Current action and preconditions to check: trajectory_clear

Your task: For each precondition in the list above, predict whether it will hold at this action.

Consider the current scene as observed from the mobile robot's camera, and analyze the predicted future states of all dynamic agents (e.g., people, animals, vehicles, or any moving entities) within the NEXT SECOND.

IMPORTANT: Only answer "very likely" if you are absolutely certain—based on strong, clear evidence—that a dynamic agent will violate the precondition in the predicted future state. Do NOT answer "very likely" for unlikely, ambiguous, or low-probability risks.

Ask yourself for each precondition: Is there a high probability, with clear and convincing evidence, that the predicted future states of any dynamic agent will interfere with the predicted future state of the currently executing action within the NEXT SECOND, causing that precondition to fail?

Assess the risk level based on these predictions. Use "likely" or "very likely" if motions create a clear risk of interference.

Use "neutral" or "improbable" if agents are nearby but their predicted paths are clearly diverging or non-conflicting.

Failure Risk Categories: "very improbable", "improbable", "neutral", "likely", "very likely"

Answer Format: Output ONLY the probability_of_failure value from these categories: "very improbable", "improbable", "neutral", "likely", "very likely"

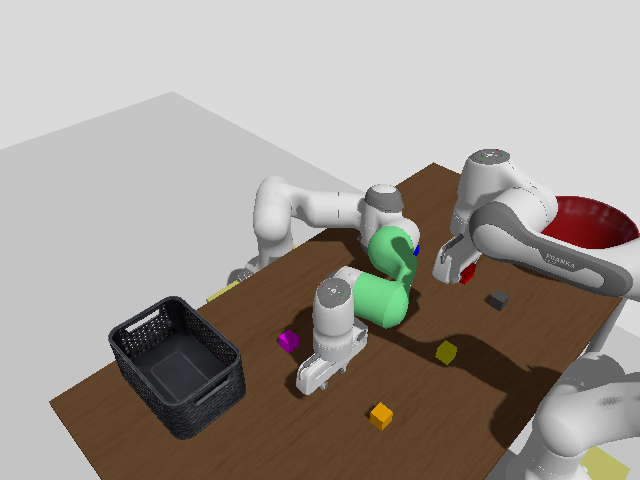

Answer: very improbable